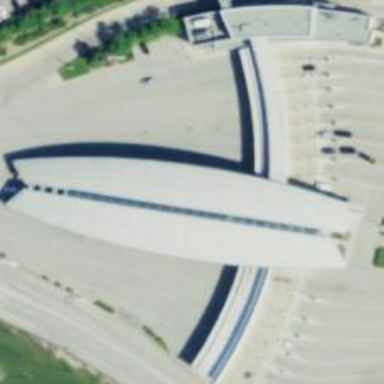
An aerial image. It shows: View of roof of building.